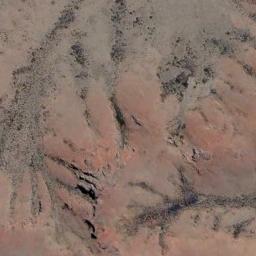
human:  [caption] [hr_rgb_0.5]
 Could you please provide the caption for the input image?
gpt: There are yellow desert with lines of green plants .

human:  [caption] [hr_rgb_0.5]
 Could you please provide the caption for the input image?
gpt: This is a brown desert with brown gullys .

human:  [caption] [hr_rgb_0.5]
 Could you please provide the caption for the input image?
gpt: There are patches in this desert .

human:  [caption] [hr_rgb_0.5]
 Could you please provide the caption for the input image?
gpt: The desert has dark gray soil and some desert vegetation grows in shallow gullies .

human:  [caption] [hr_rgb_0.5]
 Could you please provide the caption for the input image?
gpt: A drab desert with some black rocks .